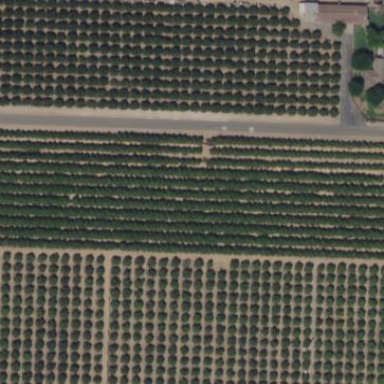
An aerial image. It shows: Lush orange orchard with agricultural properties. The orchard is filled with orange trees.